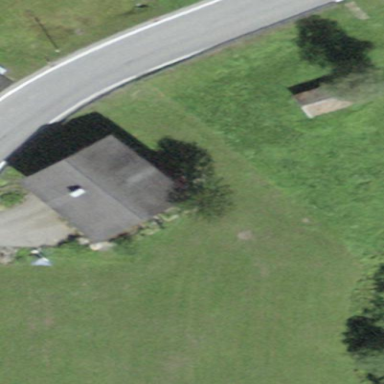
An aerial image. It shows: Detached building.